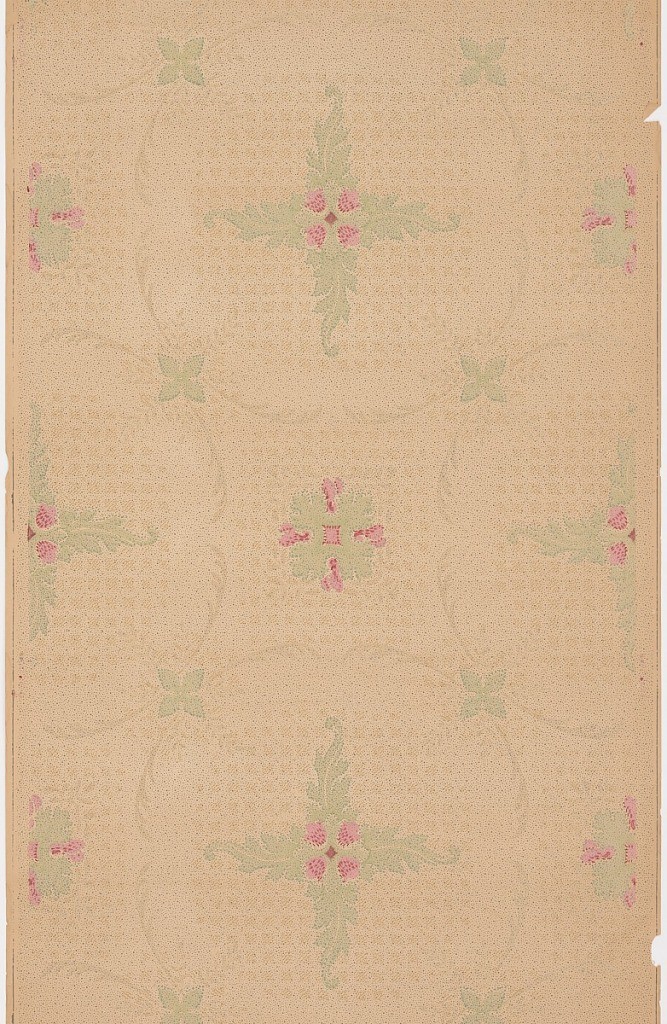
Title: Ceiling paper
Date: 1905–1915
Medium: Machine-printed paper
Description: Quatrefoil or cross-shape composed of acanthus foliage and red bellflowers enclosed within foliate wreath. At the intersection of four circles is a foliate and floral rosette. Printed in red and green on tan ground.